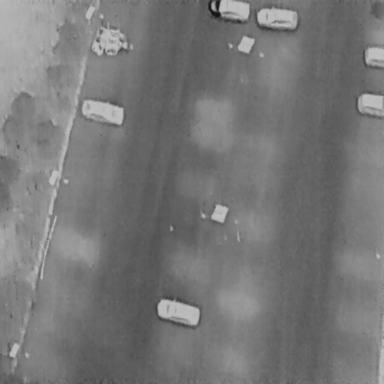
There are six Cars in the infrared image.